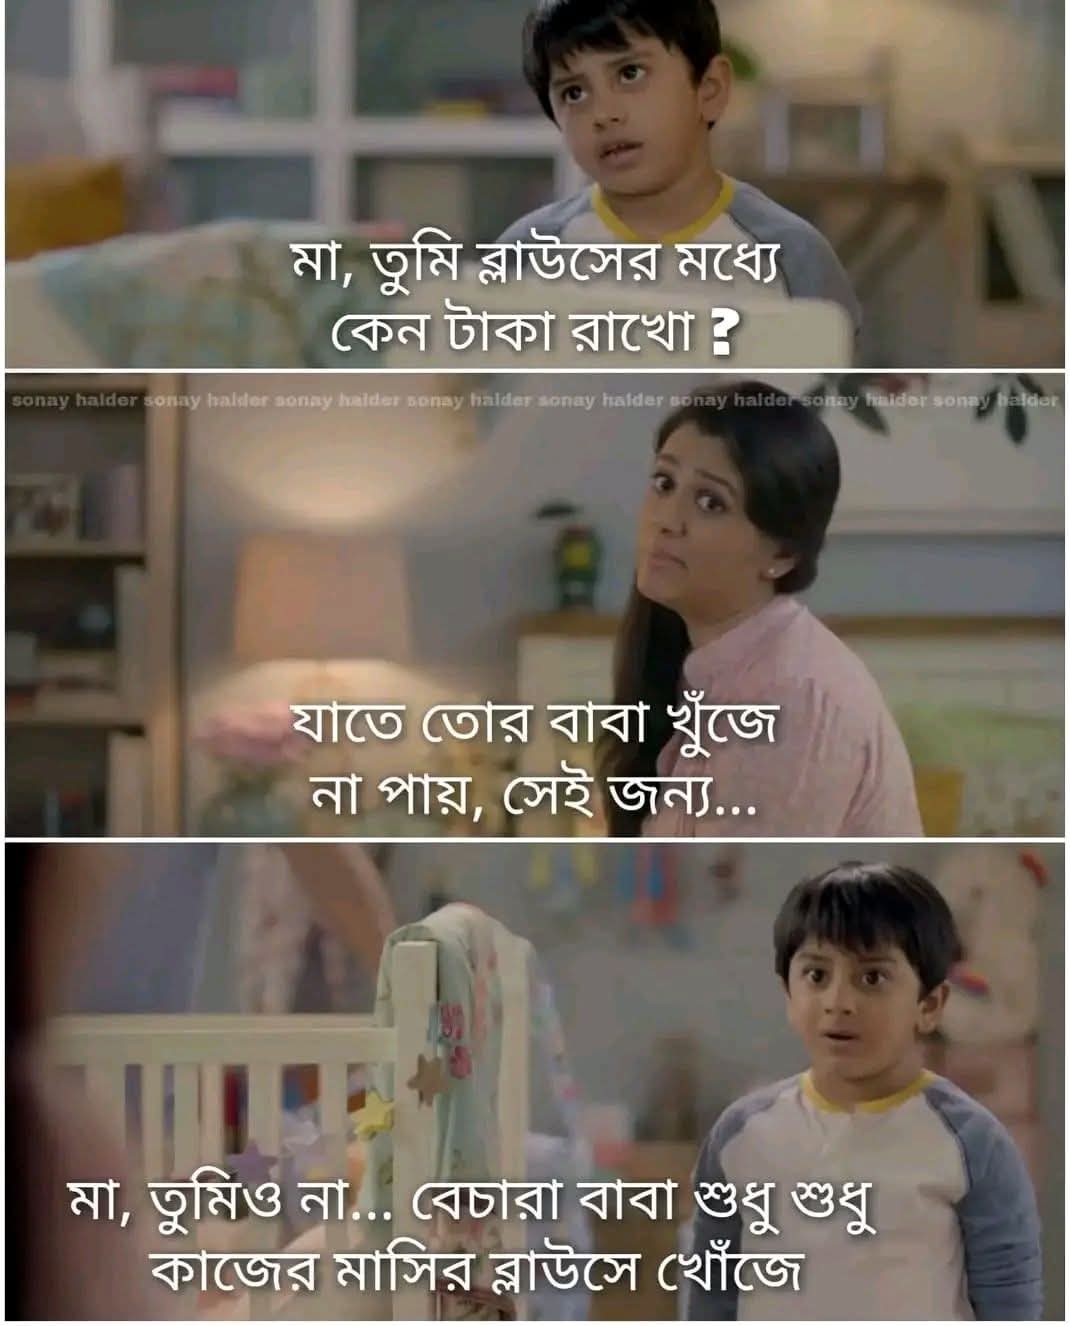
Text: মা, তুমি ব্লাউসের মধ্যে কেন টাকা রাখো?
যাতে তোর বাবা খুঁজে না পায়, সেই জন্য...
মা, তুমিও না... বেচারা বাবা শুধু শুধু কাজের মাসির ব্লাউসে খোঁজে
Label: Non Hate